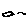
Label: cloud